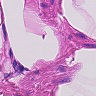
Metastatic tissue present: no